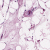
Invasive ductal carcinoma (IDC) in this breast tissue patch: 0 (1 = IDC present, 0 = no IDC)